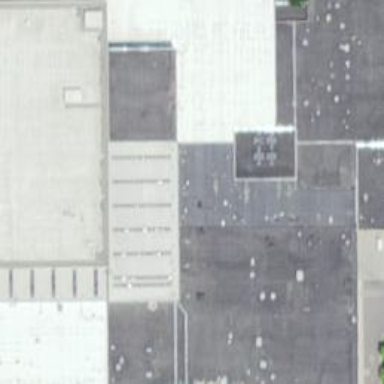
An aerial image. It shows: Department store.